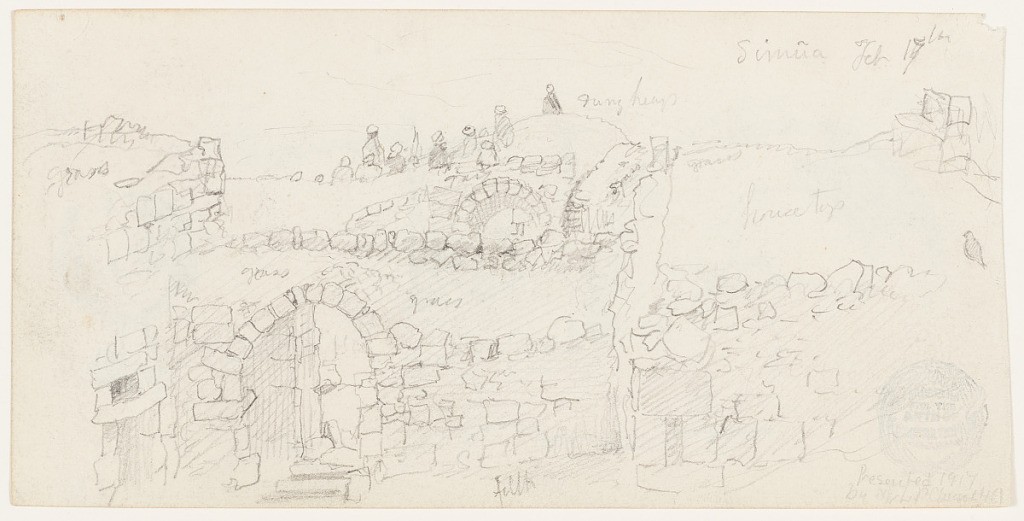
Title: Buildings and Figures at as-Samu, Palestine
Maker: Frederic Edwin Church, American, 1826–1900
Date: February 17, 1868
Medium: Graphite on white wove paper; verso: graphite
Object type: Drawing
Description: Landscape, architecture, and figure sketch showing a view of stone buildings and a group of people in as-Samu, Palestine. A complex of interconnected stone structures inhabits the foreground, with an arched passageway at lower left that leads to another arch, partially visible in the middle distance at center. A house top is visible at right, while a group of individuals wearing headdresses gathers atop a kind of mound or domed structure at upper center. In the background, a mountain range is faintly rendered.

Verso: Architecture sketches showing carved details from the Eshtemoa Synagogue in as-Samu, Palestine. At upper left, a recessed, scalloped, and semi-circular niche is bordered with ornate, carved decorations. At right, a wreathed medallion is shown on a flat vertical surface with carved, crisscrossed details. Along the lower margin, the contour of a baluster or other architectural detail is included.